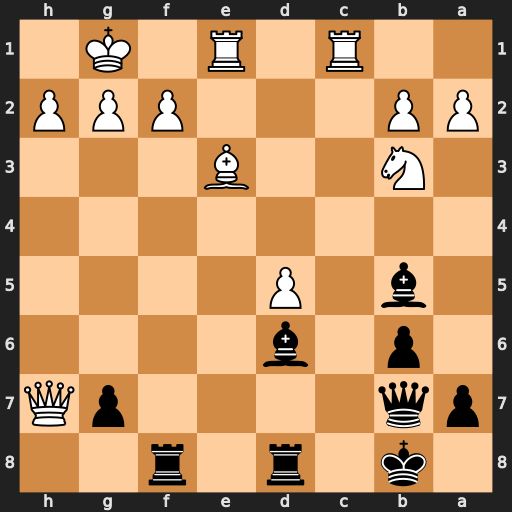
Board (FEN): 1k1r1r2/pq4pQ/1p1b4/1b1P4/8/1N2B3/PP3PPP/2R1R1K1
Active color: b
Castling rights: -
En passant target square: -
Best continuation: Rh8 Qe4 Bxh2+